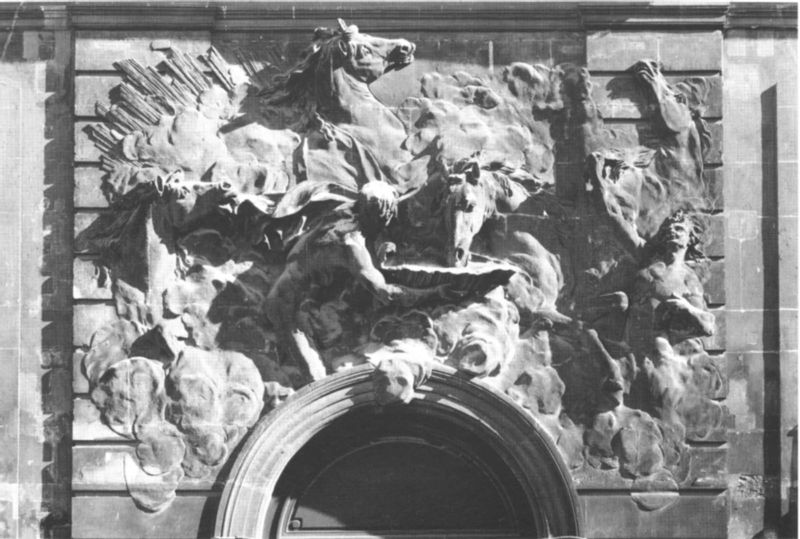
Titel: Die Tränke der Sonnenrosse des Apolls
Künstler: Robert Le Lorrain
Standort: Paris, Hôtel de Rohan (EU - F - Ile-de-France)
Schlagwörter: kopf, mann, pfeiler, trinken, stein, wind, pferd, pferde, engel, relief, bogen, mauer, sturm, tor, eingang, portal, tränke, gaul, drache, rustica, relif, muschelschale